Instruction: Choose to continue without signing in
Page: checkout
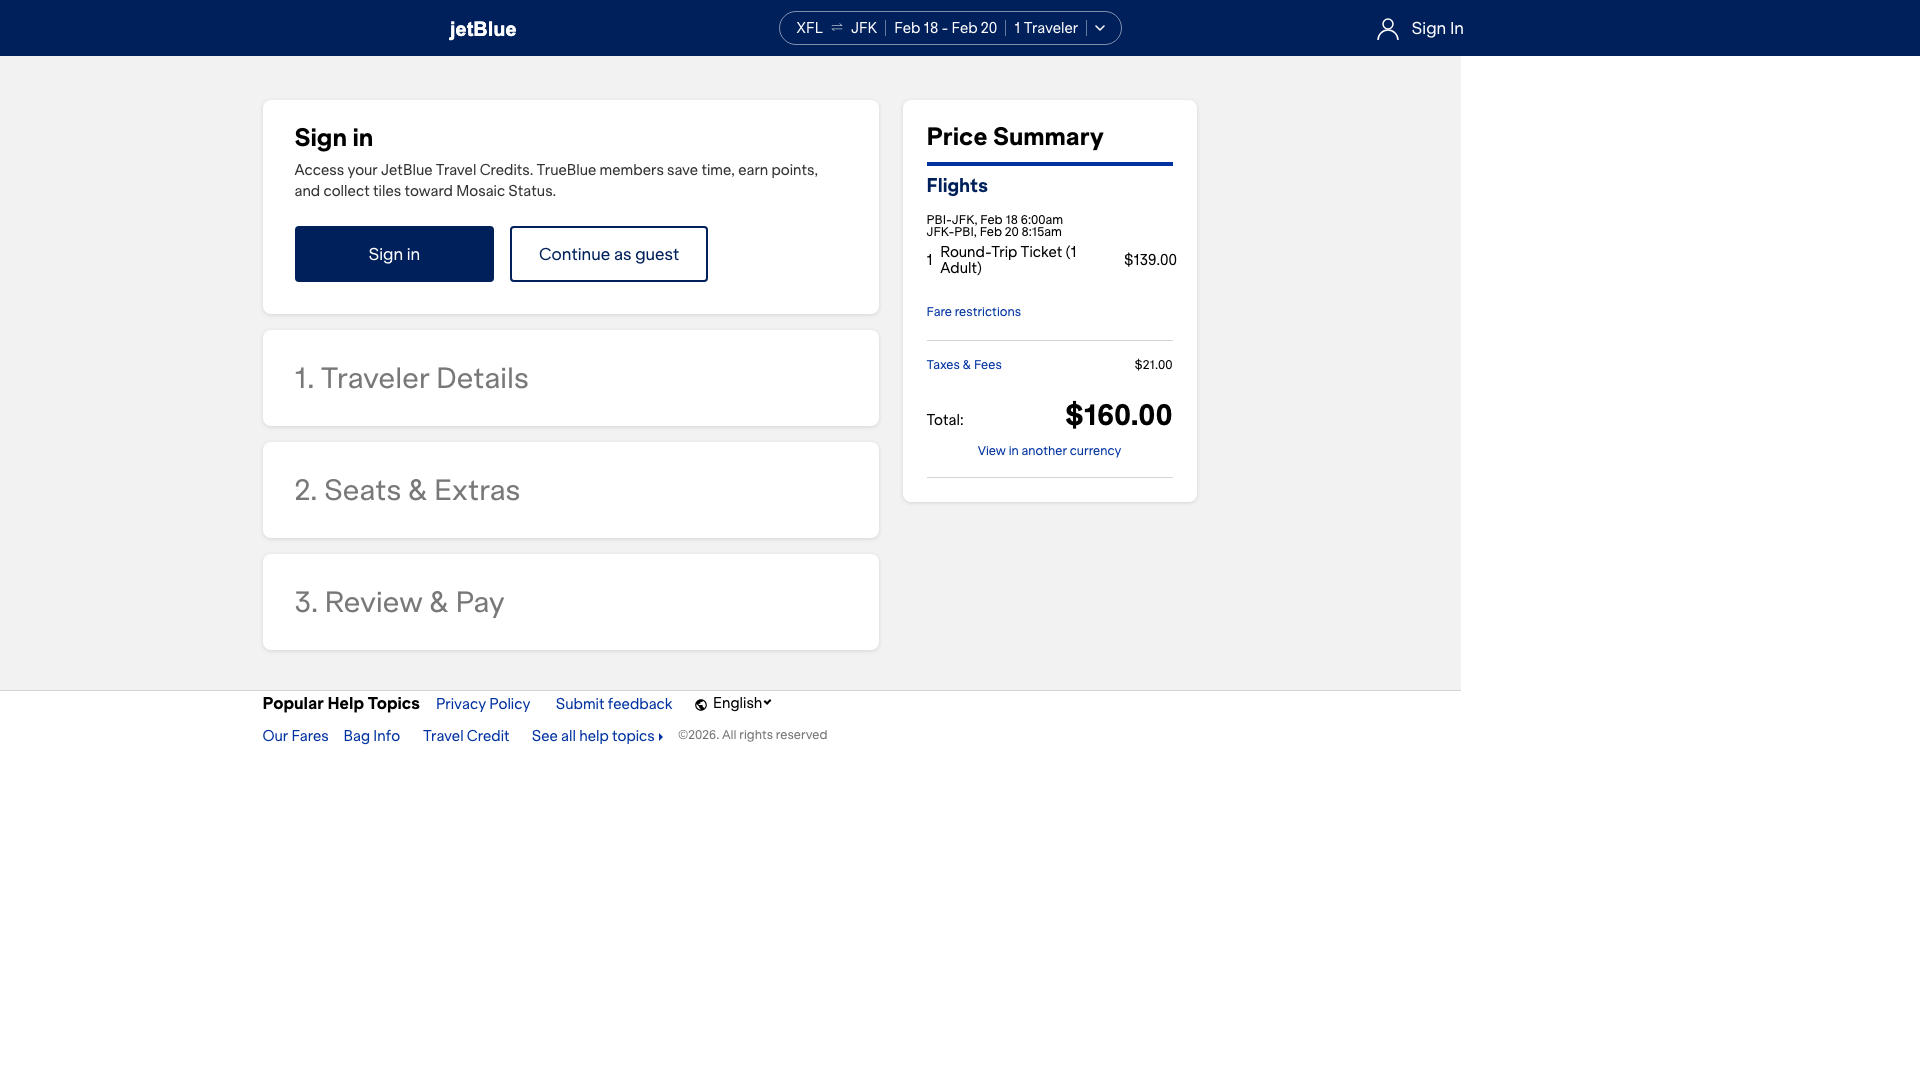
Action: click